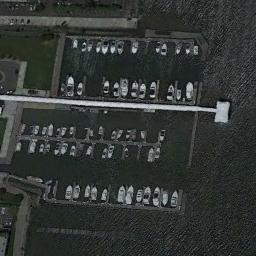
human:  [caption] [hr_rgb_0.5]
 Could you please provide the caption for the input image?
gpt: Many ships are in the harbor .

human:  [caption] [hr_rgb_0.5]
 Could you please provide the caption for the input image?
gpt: The harbor has lots of neatly docked boats and the color of the waters is blue .

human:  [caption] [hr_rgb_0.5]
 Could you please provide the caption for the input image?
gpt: There were many ships in the harbor .

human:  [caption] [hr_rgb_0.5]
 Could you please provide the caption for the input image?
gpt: There are many yachts moored neatly on the sea side of the harbor, And there are many empty spaces .

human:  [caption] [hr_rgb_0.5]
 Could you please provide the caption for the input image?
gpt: There are some ships at the harbor .